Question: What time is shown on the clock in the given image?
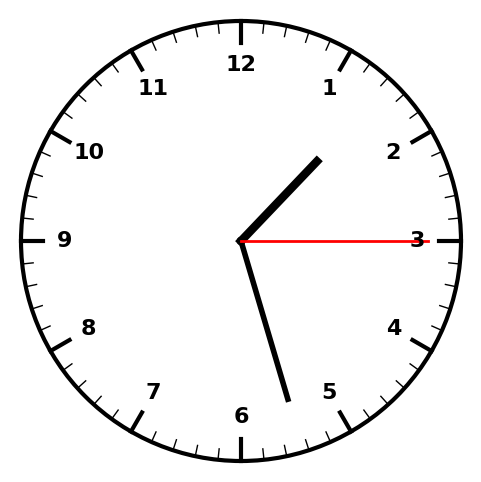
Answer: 01:27:15